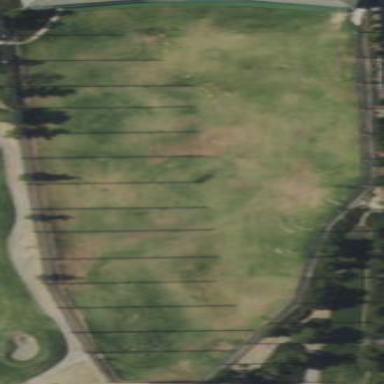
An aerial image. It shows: Grassy area designated as driving range for golf.